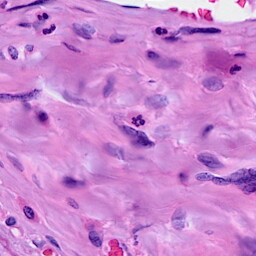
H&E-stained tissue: Breast